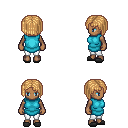
a pixel art fantasy rpg character, female body template, human, dark skin, teal tunic, white pants, light blonde pageboy hairstyle, gray slippers, four views (front, back, left, right), 2x2 character sprite sheet, small pixel art, hard edges, no anti-aliasing